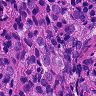
Metastatic tissue present: yes